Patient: sex F, age 56
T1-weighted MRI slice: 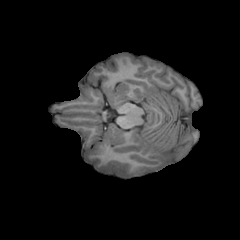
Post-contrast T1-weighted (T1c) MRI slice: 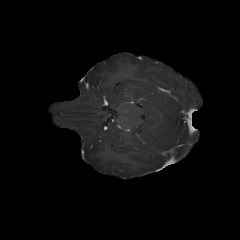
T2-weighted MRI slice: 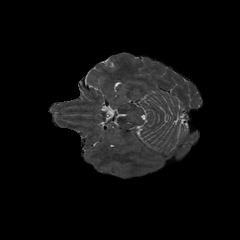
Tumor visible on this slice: no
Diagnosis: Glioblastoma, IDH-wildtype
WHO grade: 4